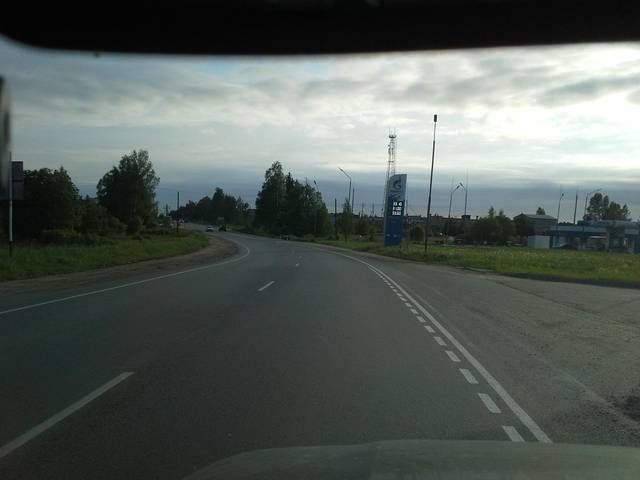
Region: Russia
Coordinates: 56.876, 40.584